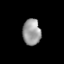
Tissue: lung
Cell type: Epithelial cells
Senescence score: 0.1487
Nuclear area (px): 467
Mean DAPI intensity: 153.535